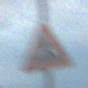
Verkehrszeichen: FussgaengerueberwegRechts
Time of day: SunriseSunset
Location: Outdoor (RoadRail)
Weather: PartlyCloudy
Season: NotSpecified
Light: Natural